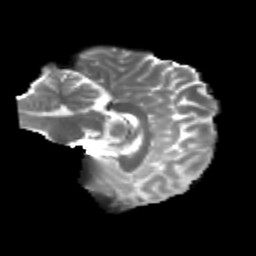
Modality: T2w
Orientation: sagittal
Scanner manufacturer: siemens
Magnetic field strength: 3 T
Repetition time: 4.16 s
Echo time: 0.0806 s